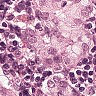
Metastatic tissue present: yes